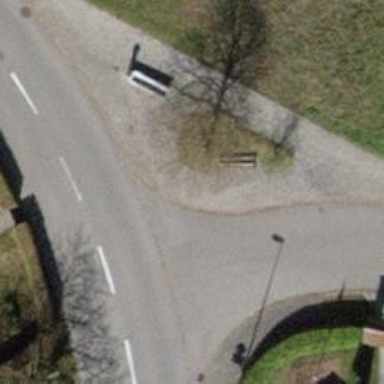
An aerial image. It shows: Brown bench.